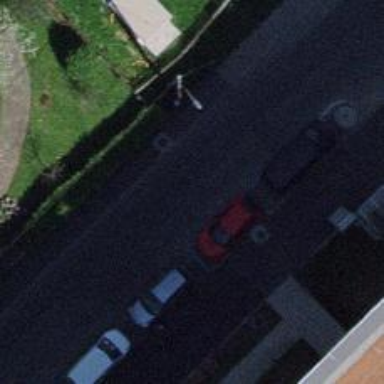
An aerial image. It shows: Traffic calming hump on the road.